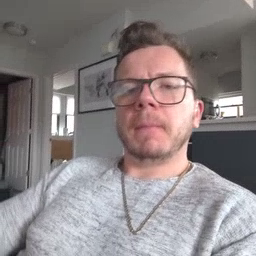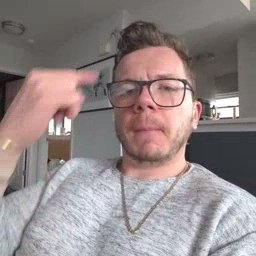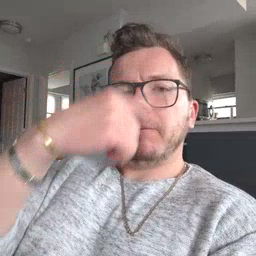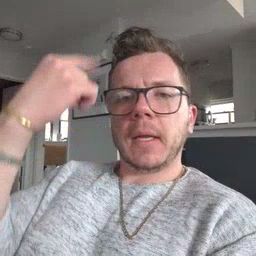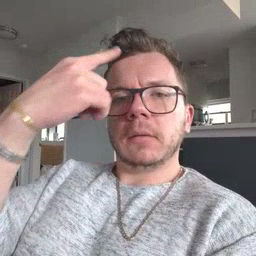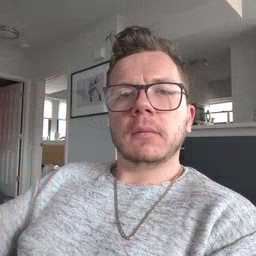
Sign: face